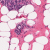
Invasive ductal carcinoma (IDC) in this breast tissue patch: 0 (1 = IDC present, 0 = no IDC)